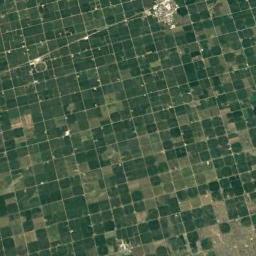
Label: circular_farmland